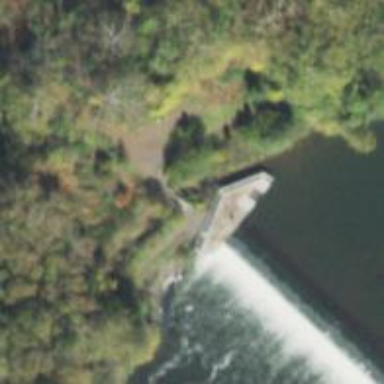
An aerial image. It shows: Fish pass along the waterway.